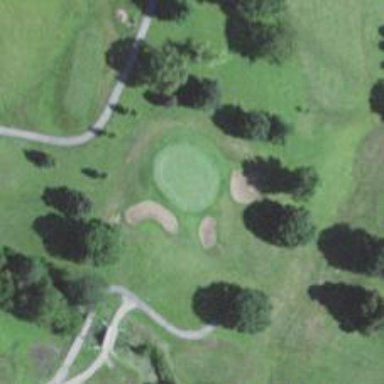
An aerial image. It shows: View of golf hole.